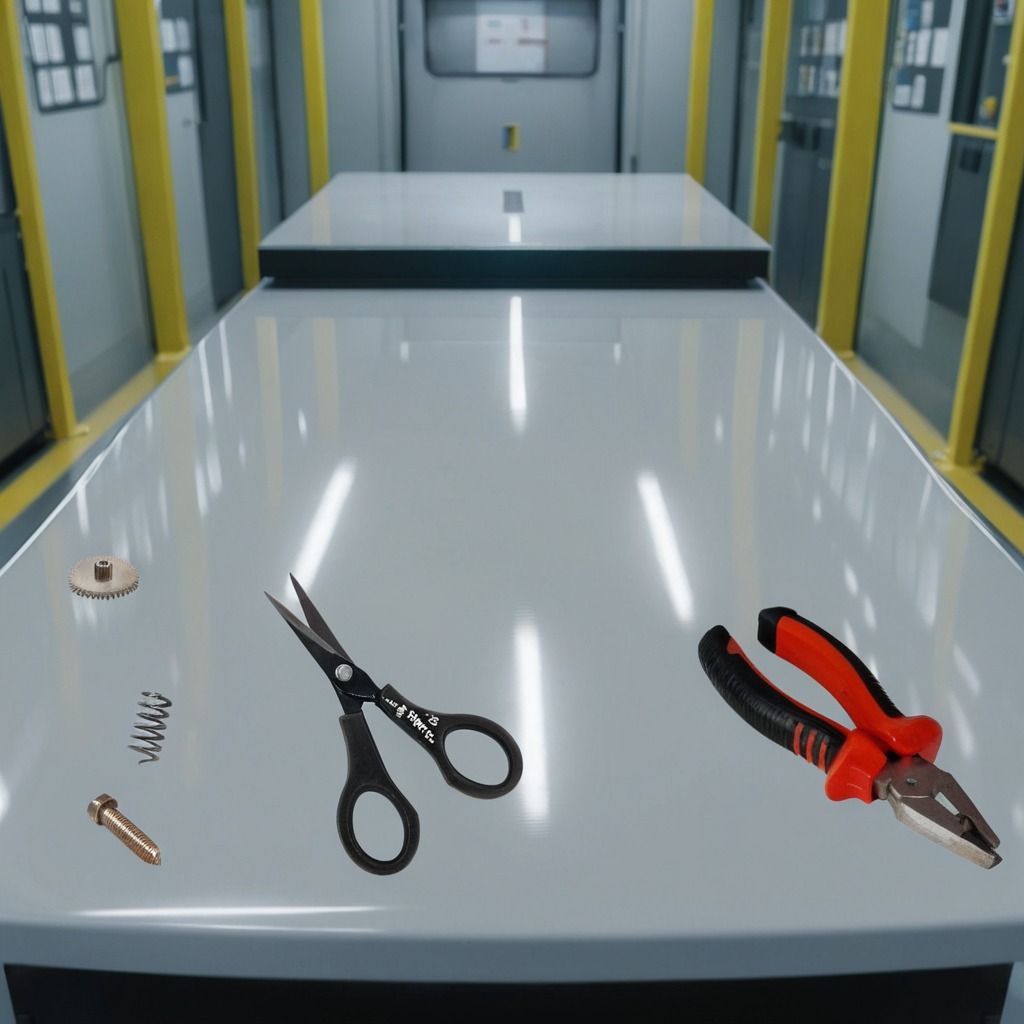
A metal gear with teeth, a metal machine screw, a pair of pliers, a coiled metal spring, and a pair of scissors are lying on a high-gloss table in a ship maintenance bay industrial lighting.